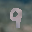
Label: 9